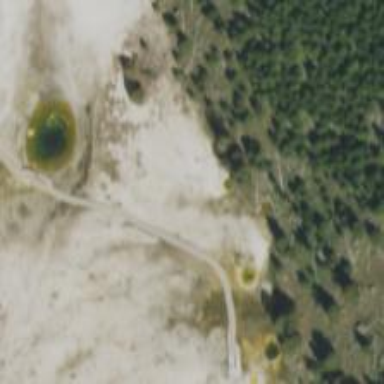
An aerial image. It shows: Geyser in its natural environment.